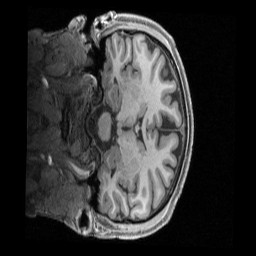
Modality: T1w
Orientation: coronal
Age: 37
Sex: male
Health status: ill
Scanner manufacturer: siemens
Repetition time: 2.4 s
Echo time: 0.00231 s